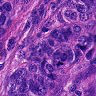
Metastatic tissue present: yes